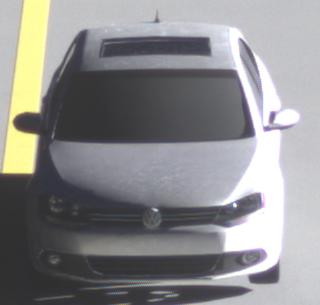
Make: VW
Model: Jetta 1.2 TSI
Detailed model: Jetta (IV)
Model produced from: 2011/01
Model produced until: 2014/08
Doors: 4
Color: white
Road condition: dry road
Daytime: sunrise or sunset
Contrast: high contrast